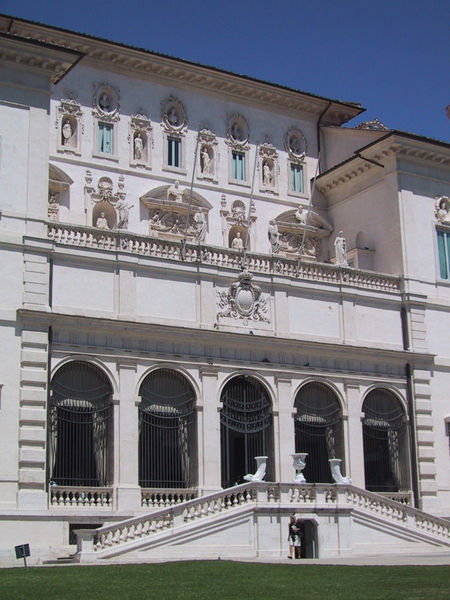
Titel: Rom, Villa Borghese
Standort: Rom, Villa Borghese (EU - I - Latium)
Schlagwörter: blau, himmel, fenster, frau, säulen, weiss, schloss, mensch, balkon, fassade, treppe, foto, photo, freitreppe, vignette, grilanden